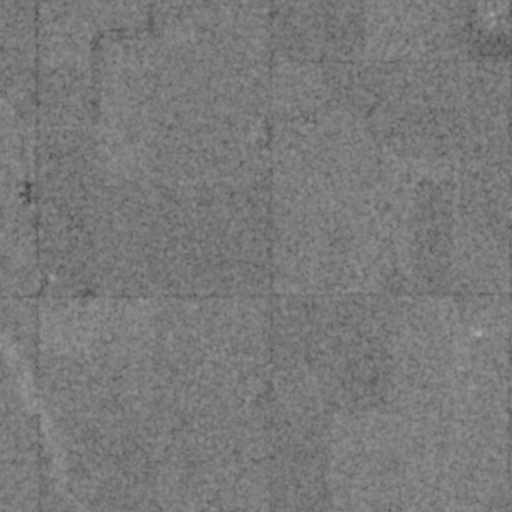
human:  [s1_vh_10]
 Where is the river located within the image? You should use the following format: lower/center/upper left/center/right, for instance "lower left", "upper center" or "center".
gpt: The river is located in the lower of the image.
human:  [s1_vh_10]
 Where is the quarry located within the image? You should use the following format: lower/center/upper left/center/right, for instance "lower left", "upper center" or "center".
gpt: There is no quarry in the image.

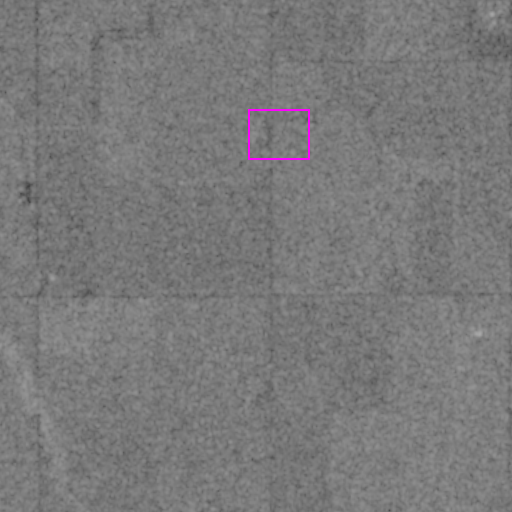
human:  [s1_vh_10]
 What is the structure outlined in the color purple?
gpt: There is no purple outline.
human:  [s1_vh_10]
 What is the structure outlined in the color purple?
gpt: There is no structure outlined in purple.